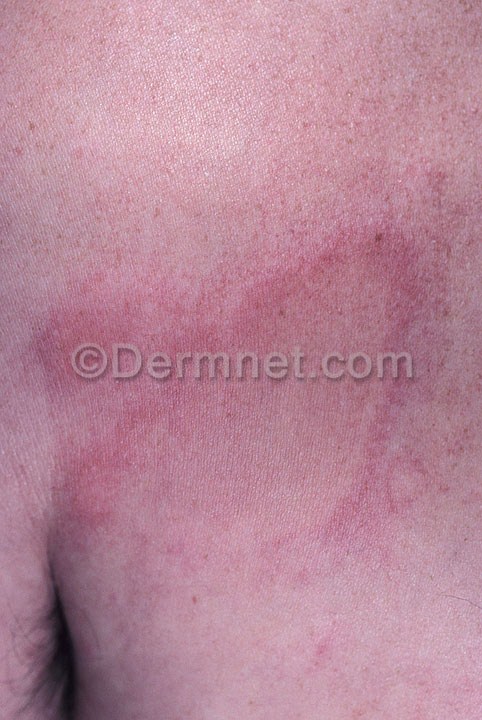
Disease: Urticaria Hives